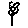
Label: flower